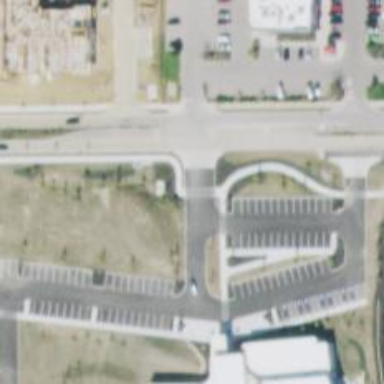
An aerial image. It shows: Marked footway crossing with zebra stripes.